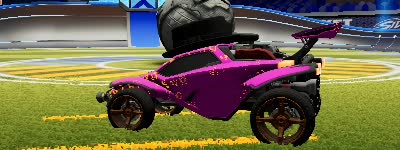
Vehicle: octane